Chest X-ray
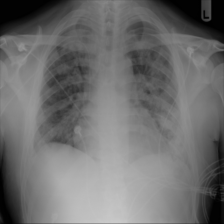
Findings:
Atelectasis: negative
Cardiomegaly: negative
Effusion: negative
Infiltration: positive
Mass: negative
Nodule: negative
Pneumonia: negative
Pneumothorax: negative
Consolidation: negative
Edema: negative
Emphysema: negative
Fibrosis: negative
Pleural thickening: negative
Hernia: negative